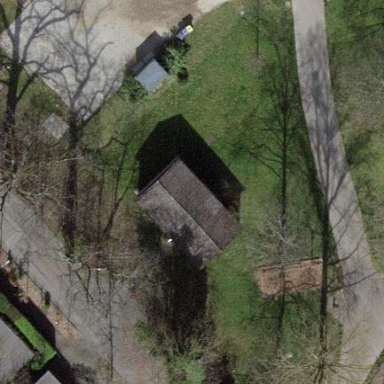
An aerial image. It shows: Shed.